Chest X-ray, PA view. Patient: 34 years old, sex M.
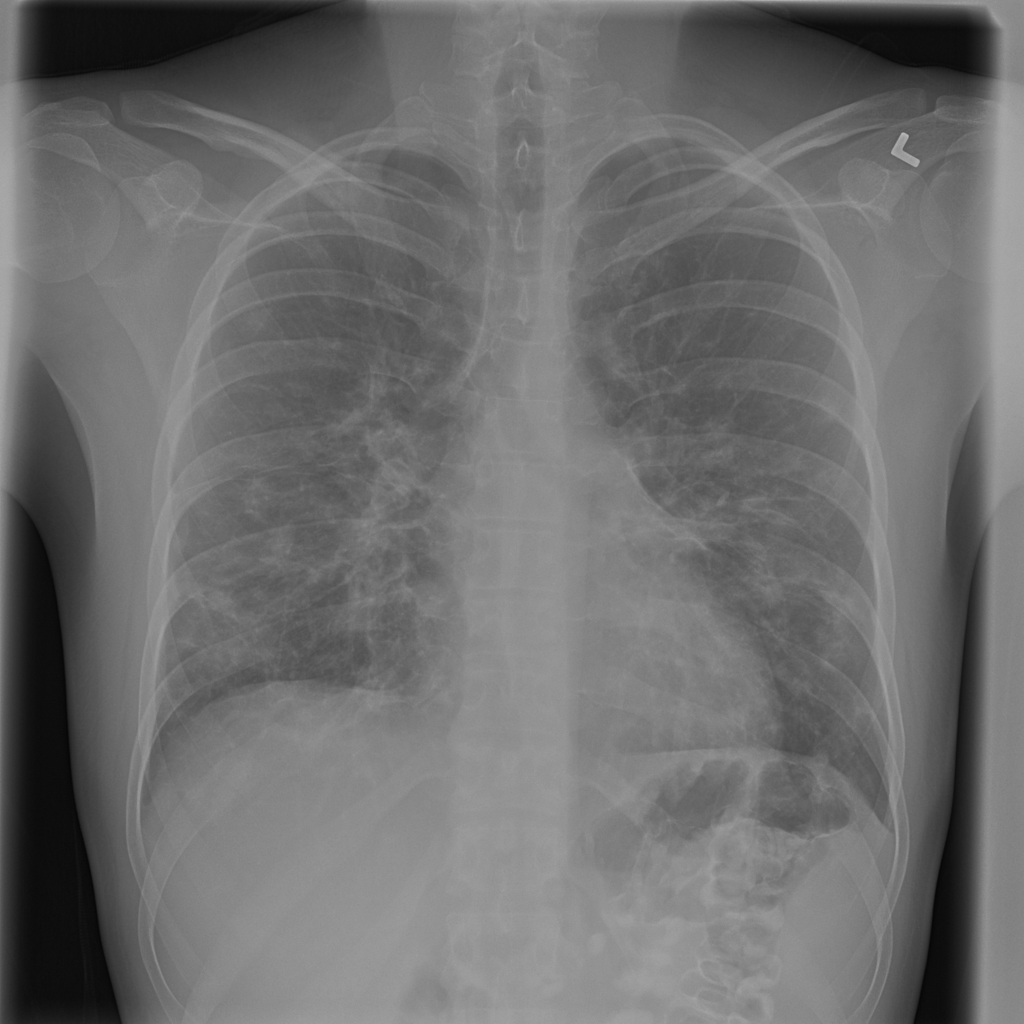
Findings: Nodule